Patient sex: M
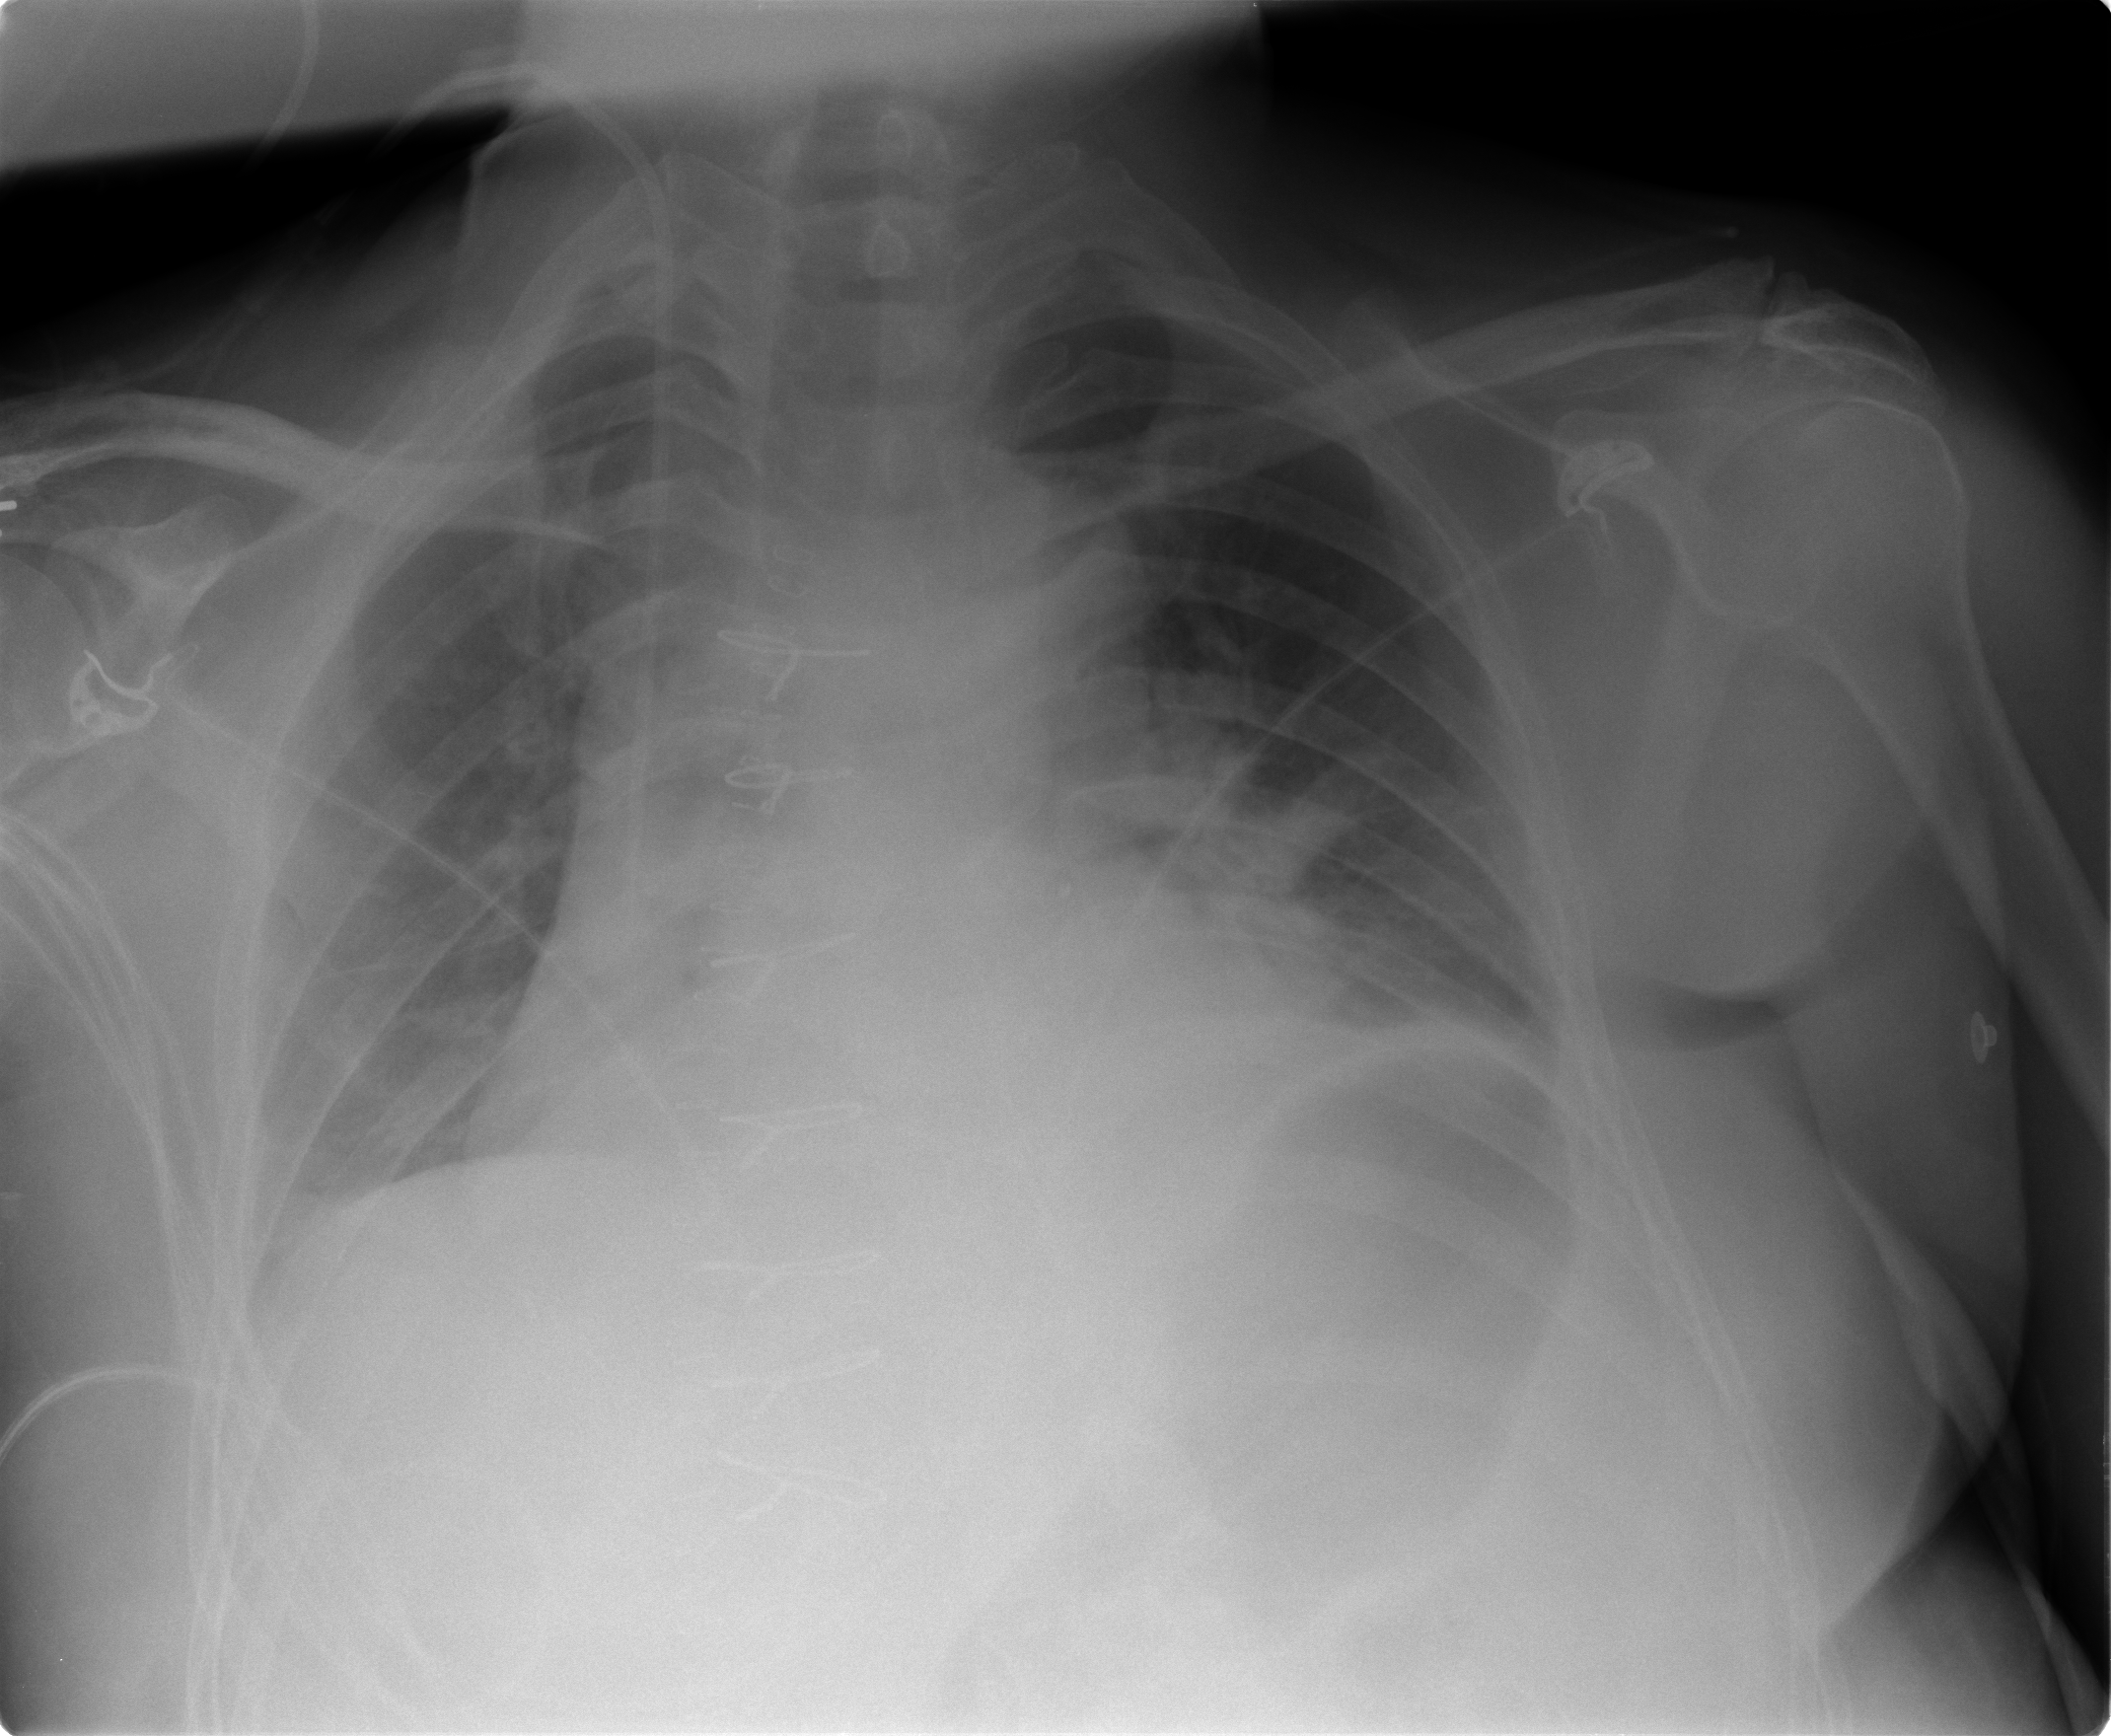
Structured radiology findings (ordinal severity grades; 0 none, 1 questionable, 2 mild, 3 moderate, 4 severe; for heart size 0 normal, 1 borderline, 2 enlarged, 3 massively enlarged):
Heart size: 2
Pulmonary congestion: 1
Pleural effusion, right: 0
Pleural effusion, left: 2
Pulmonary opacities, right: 0
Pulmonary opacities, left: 0
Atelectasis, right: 0
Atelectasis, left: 2